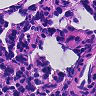
Metastatic tissue present: no